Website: lowes
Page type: customer-info-address
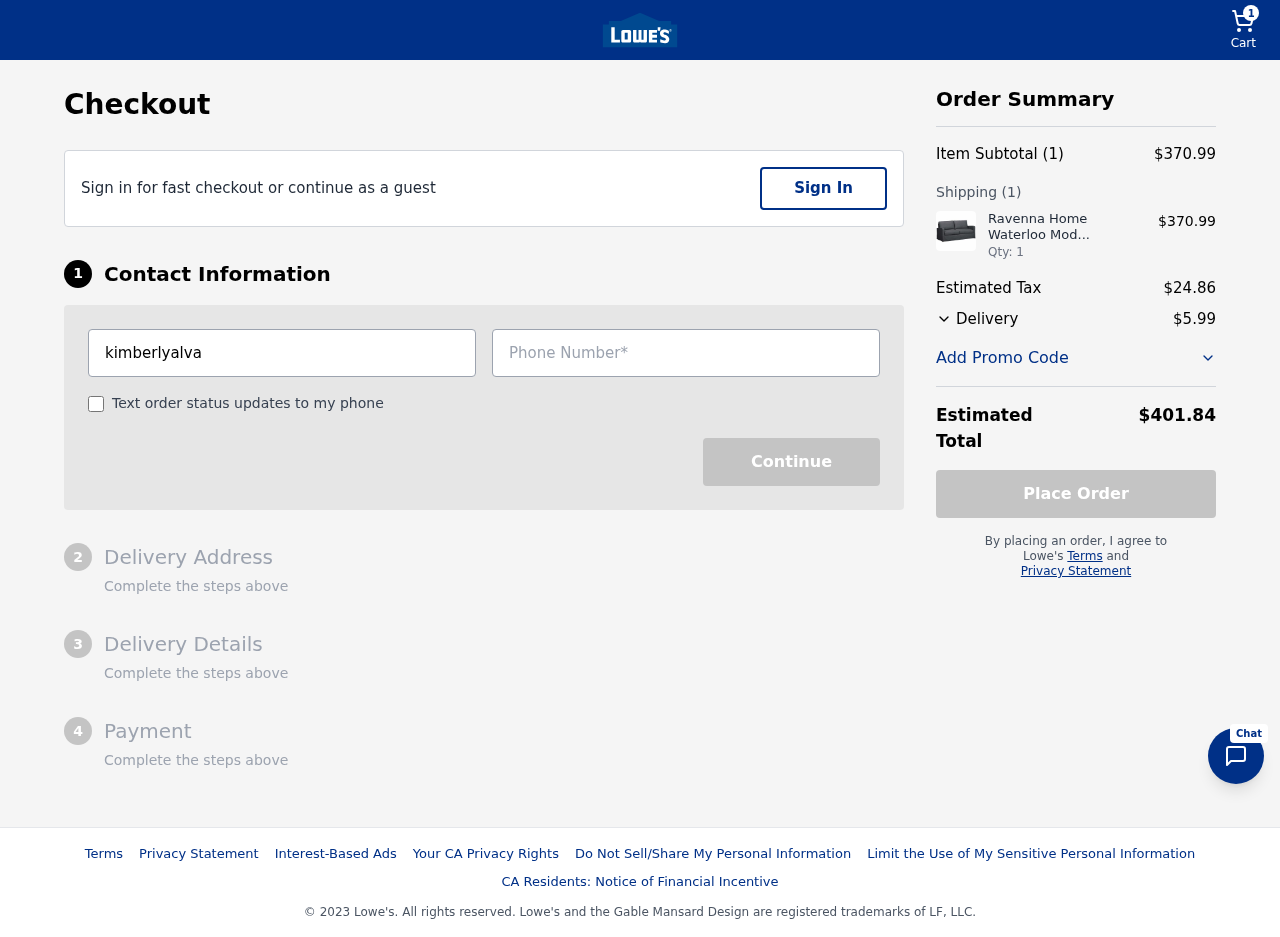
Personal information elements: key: PII_EMAIL
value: kimberlyalvarez@hotmail.com
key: PII_PHONE
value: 3699456122
Product elements: key: PRODUCT1_NAME
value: Ravenna Home Waterloo Modern Slipcover Chair Sofa
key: PRODUCT1_PRICE
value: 370.99
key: PRODUCT1_QUANTITY
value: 1
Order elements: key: ORDER_NUM_ITEMS
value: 1
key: ORDER_SUBTOTAL
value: $370.99
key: ORDER_NUM_ITEMS2
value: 1
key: ORDER_TAX
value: $24.86
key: ORDER_SHIPPING_COST
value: $5.99
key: ORDER_TOTAL
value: $401.84